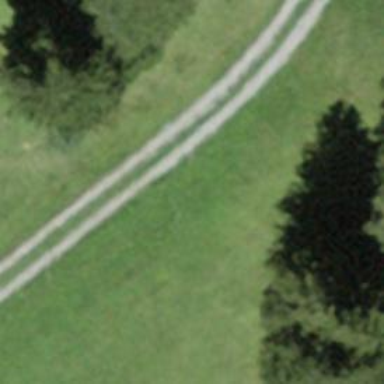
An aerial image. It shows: Advanced downhill track with grade3 surface.